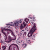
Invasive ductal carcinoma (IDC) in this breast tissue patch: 0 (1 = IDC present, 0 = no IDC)